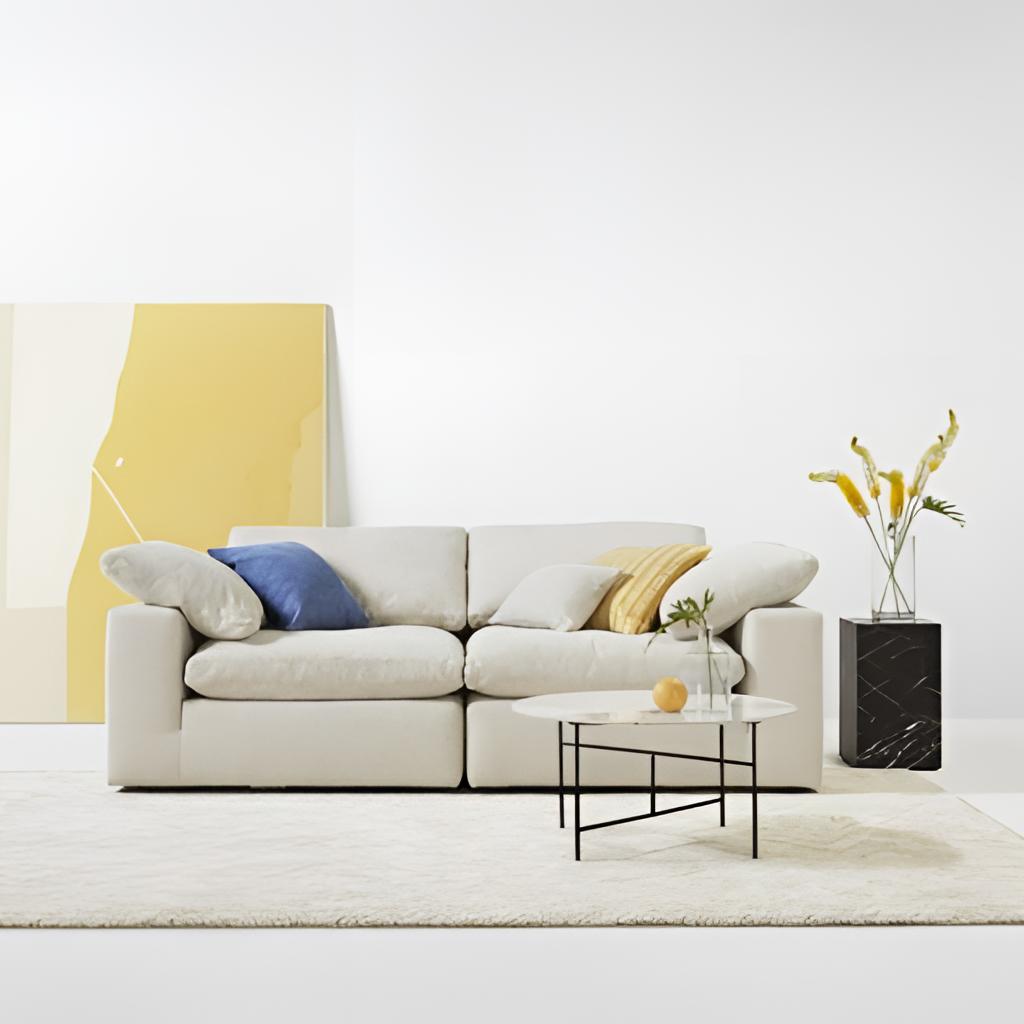
cream fabric sofa, living room, paint wallpaper, with solid pattern, fabric flooring, with solid pattern, contemporary